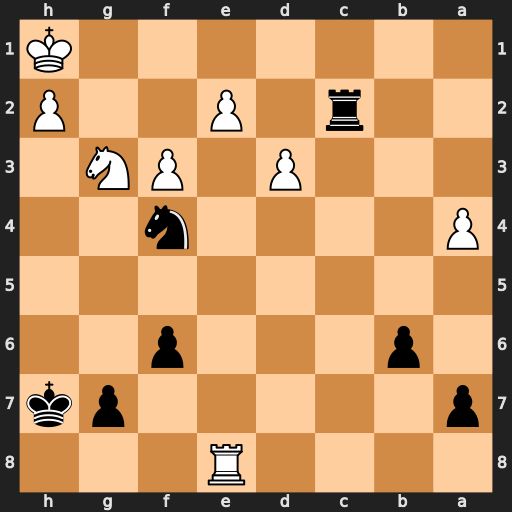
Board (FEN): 4R3/p5pk/1p3p2/8/P4n2/3P1PN1/2r1P2P/7K
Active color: b
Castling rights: -
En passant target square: -
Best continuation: Rc1+ Nf1 Rxf1#